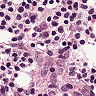
Metastatic tissue present: no